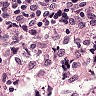
Metastatic tissue present: no